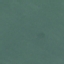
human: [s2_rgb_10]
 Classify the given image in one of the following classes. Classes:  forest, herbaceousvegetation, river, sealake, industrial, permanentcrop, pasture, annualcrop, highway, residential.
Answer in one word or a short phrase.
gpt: SeaLake